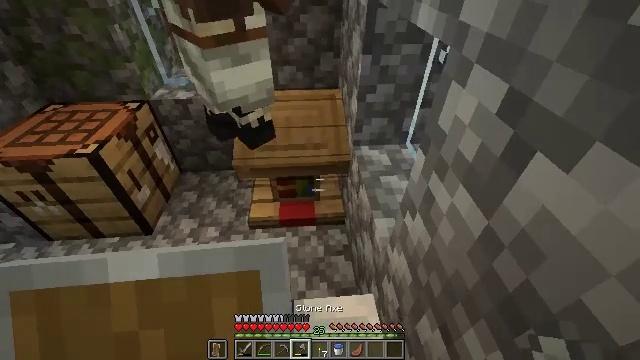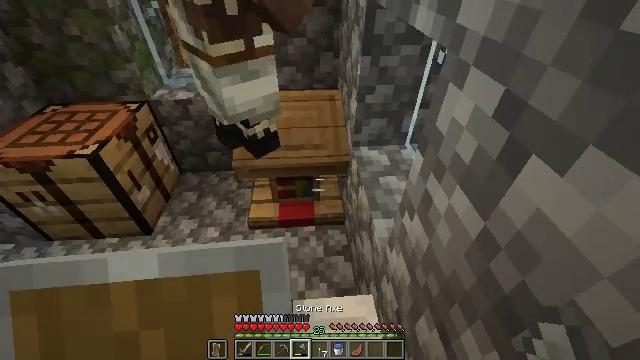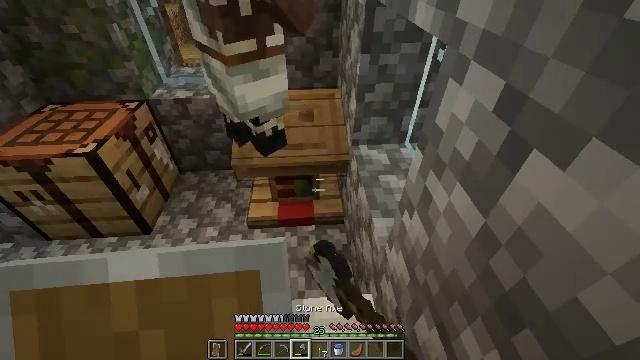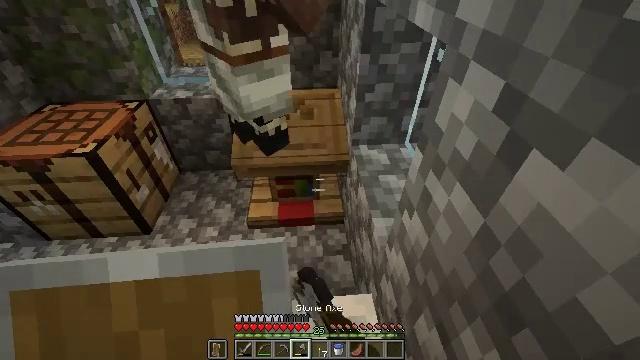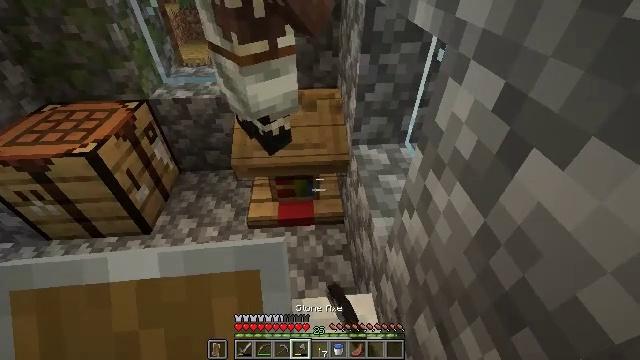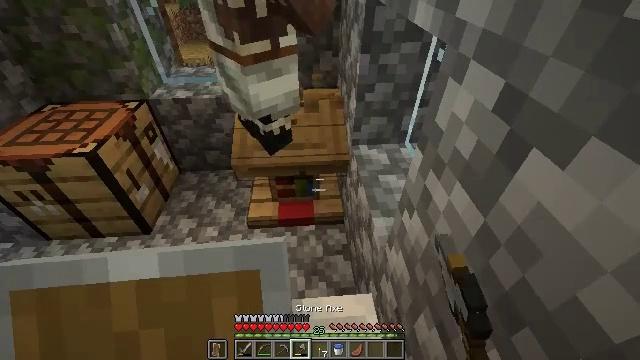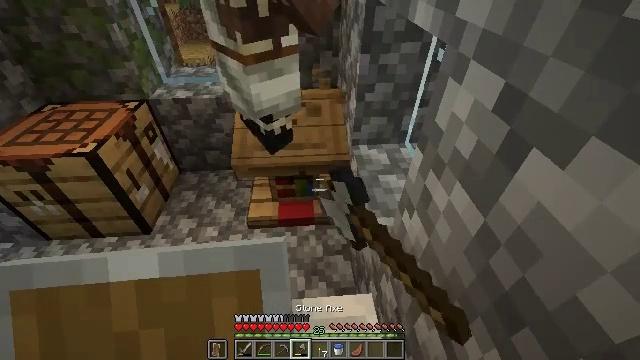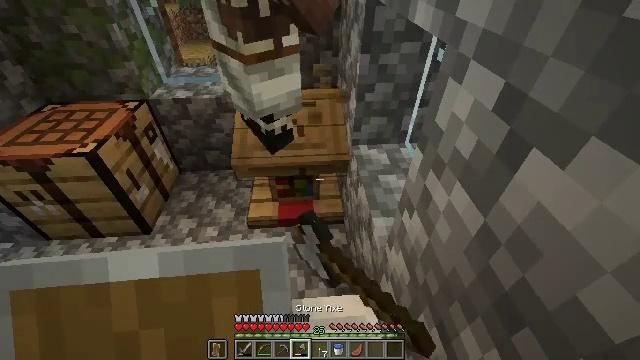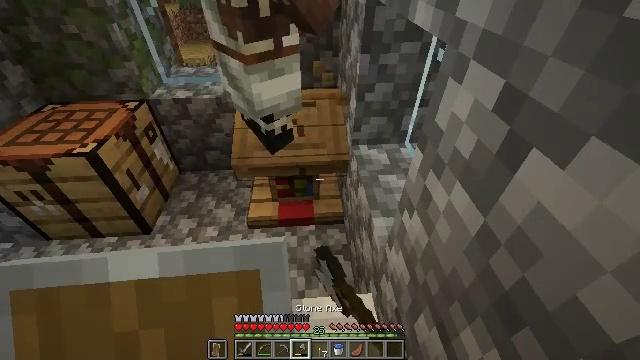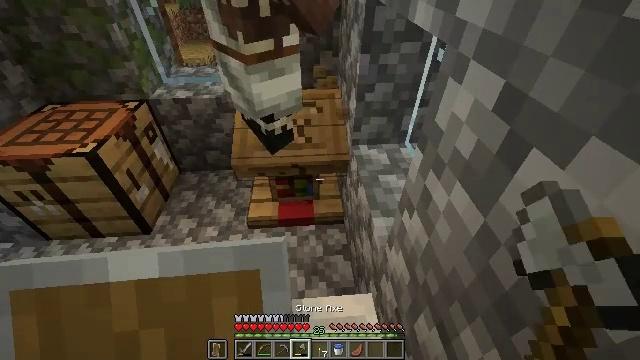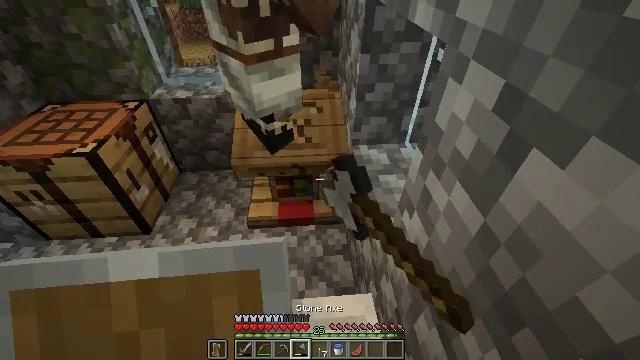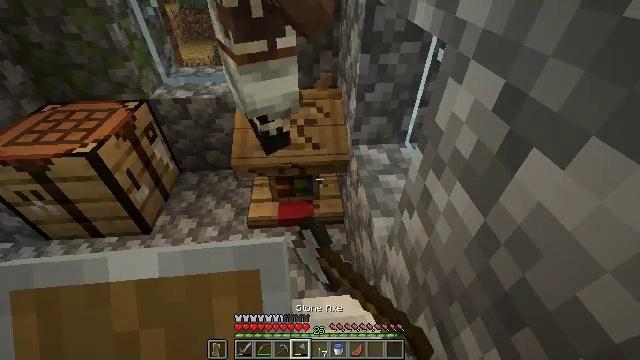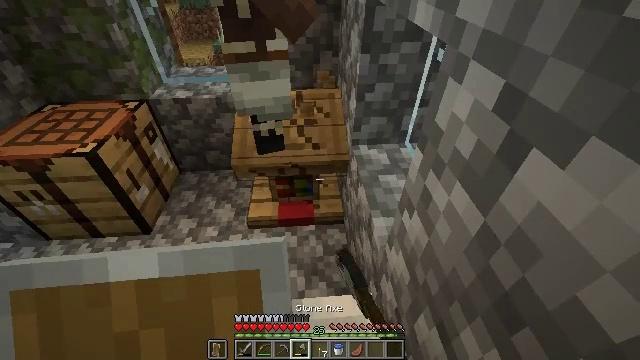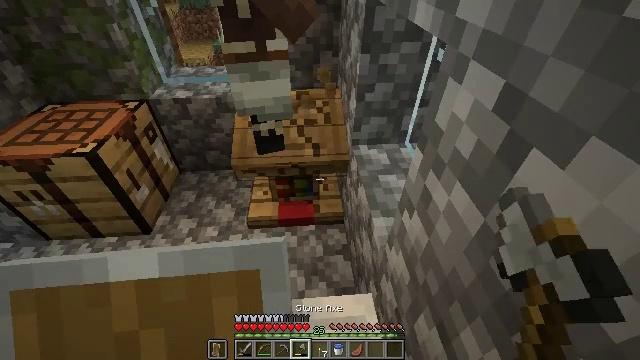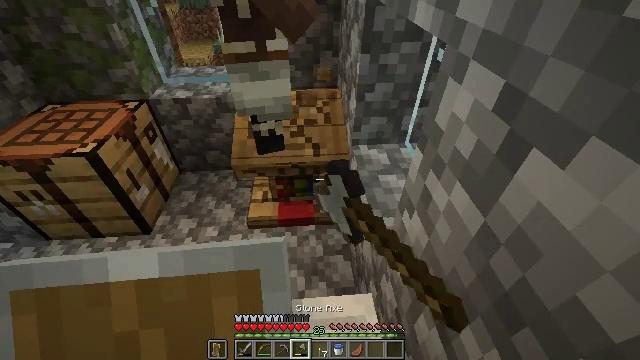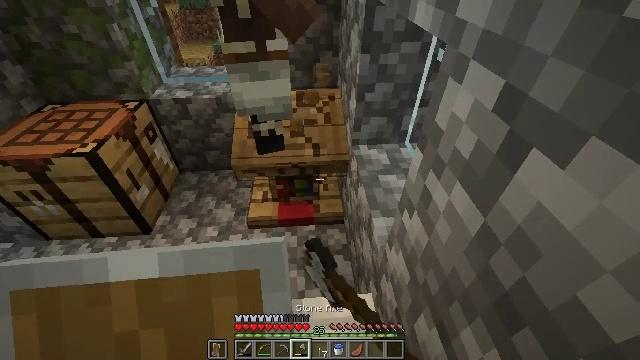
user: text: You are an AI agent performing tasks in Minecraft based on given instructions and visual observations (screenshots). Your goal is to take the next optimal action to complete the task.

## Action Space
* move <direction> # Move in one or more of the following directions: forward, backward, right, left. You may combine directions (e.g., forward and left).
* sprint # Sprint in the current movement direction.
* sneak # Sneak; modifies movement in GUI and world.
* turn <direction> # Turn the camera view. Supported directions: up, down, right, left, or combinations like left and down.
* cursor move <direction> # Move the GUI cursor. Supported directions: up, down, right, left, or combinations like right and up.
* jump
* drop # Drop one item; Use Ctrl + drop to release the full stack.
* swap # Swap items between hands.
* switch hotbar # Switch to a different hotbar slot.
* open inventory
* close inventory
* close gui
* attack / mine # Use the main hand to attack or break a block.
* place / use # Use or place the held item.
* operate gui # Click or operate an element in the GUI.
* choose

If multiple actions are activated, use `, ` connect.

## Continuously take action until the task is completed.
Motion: motion action
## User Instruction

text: Left-click to mine the lectern.
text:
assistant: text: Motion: attack / mine
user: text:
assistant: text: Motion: attack / mine
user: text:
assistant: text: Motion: attack / mine
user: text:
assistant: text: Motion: attack / mine
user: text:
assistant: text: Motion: attack / mine
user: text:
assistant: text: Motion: attack / mine
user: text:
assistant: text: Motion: attack / mine
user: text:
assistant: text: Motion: attack / mine
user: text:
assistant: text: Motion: attack / mine
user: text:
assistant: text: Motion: attack / mine
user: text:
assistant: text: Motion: attack / mine
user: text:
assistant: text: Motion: attack / mine
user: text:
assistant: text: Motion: attack / mine
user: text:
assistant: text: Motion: attack / mine
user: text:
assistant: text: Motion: attack / mine
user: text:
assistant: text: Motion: attack / mine
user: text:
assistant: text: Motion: attack / mine
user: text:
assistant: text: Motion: attack / mine
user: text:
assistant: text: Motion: attack / mine
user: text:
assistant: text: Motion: attack / mine
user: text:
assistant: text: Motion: move forward, turn left
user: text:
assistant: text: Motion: move forward
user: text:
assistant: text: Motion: move forward, turn down
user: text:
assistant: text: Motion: move forward, turn left and down
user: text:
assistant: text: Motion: turn left
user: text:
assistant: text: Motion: no_op